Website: lowes
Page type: cart
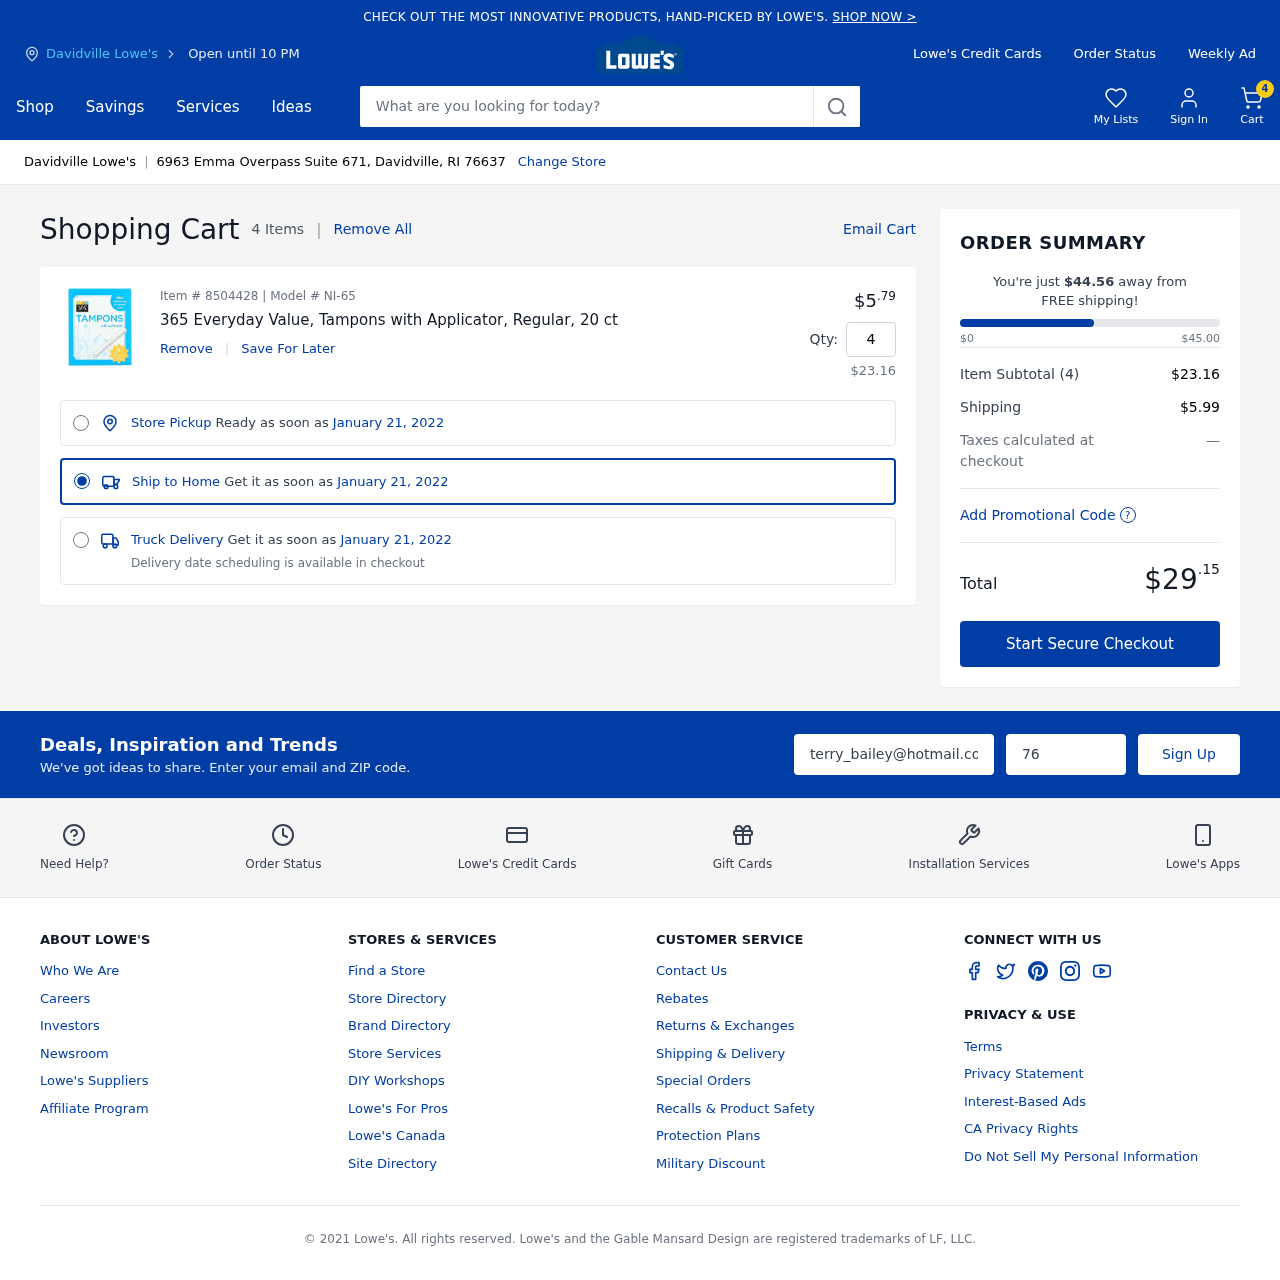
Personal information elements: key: PII_CITY
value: Davidville Lowe's
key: PII_EMAIL
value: terry_bailey@hotmail.com
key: PII_POSTCODE
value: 76637
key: PII_STREET
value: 6963 Emma Overpass Suite 671
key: PII_CITY_STATE_ZIP
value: Davidville, RI 76637
Product elements: key: PRODUCT1_NAME
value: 365 Everyday Value, Tampons with Applicator, Regular, 20 ct
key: PRODUCT1_PRICE
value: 5.79
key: PRODUCT1_QUANTITY
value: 4
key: PRODUCT1_SUBTOTAL
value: $23.16
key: PRODUCT_ITEM_NUMBER
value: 8504428
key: PRODUCT_MODEL_NUMBER
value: NI-65
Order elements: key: ORDER_NUM_ITEMS
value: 4
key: ORDER_NUM_ITEMS
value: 4 Items
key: ORDER_DELIVERY_DATE
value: January 21, 2022
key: ORDER_SUBTOTAL
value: $23.16
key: ORDER_SHIPPING_COST
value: $5.99
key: ORDER_TOTAL
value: $29.15
Search elements: key: HEADER_SEARCH
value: What are you looking for today?